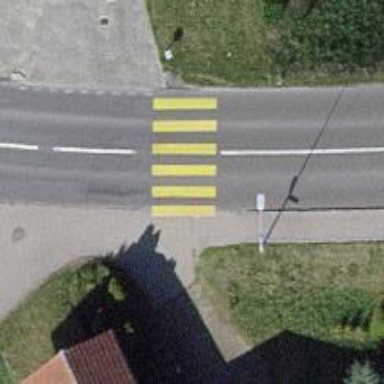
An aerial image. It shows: Marked zebra crossing on the road.